Question: I have a table like:

I have to order the rows in function of the average of the difference of 'v' field.
For example:
all f1:
'''
v1= 1;
v2 = 10;
v3 = 451;
average(f1) = ((abs(1-10))+(abs(10-451)))/3;
average(f2) = ....
'''
so I have to have the columns ordered by this average in descendent mode.
Is possible to do with one SQL query? Can someone help me?
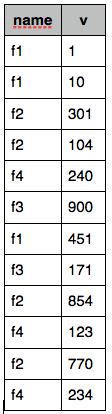
Answer: You don't have to calculate the difference between all values, you only need to know the smallest, the largest, and the number of values.
If you look at these values:
'''
( abs(1-10) + abs(10-451) ) / 3
'''
If you just always subtract the smaller from the larger, you don't need the 'abs':
'''
( (10-1) + (451-10) ) / 3
'''
The inner parentheses aren't needed, so you get:
'''
(10 - 1 + 451 - 10) / 3
'''
Here you can elliminate the inner value '10', as you have '+10' and '-10'. You end up with just the largest and the smallest values:
'''
(451 - 1) / 3
'''
It doesn't matter how many middle values you have, they will always be elliminated by themselves, e.g. '(b-a)+(c-b)+(d-c)+(e-d)+(f-e)' = '(f-a)'.
So, the SQL for this would be:
'''
select name, (max(v) - min(v)) / count(*) as averageDiff
from TheTable
group by name
order by averageDiff desc
'''
Note: I'm not sure what this average of differences is supposed to mean, but you are dividing the average differences with the number of items, but you might want to divide it with the number of differences instead, i.e one less than the number of items; '(count(*) - 1)'.